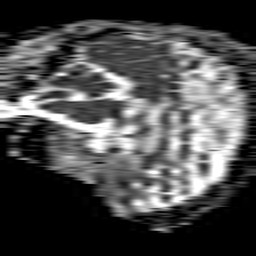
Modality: ADC
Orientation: sagittal
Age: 74
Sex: female
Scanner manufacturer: philips
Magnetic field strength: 1.5 T
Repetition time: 4.6 s
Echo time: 0.08528 s